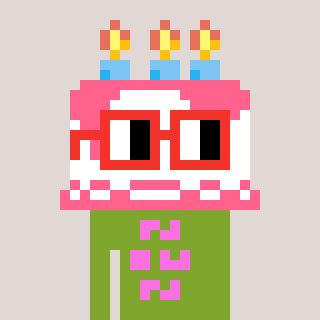
a pixel art character with square red glasses, a cake-shaped head and a slimegreen-colored body on a warm background